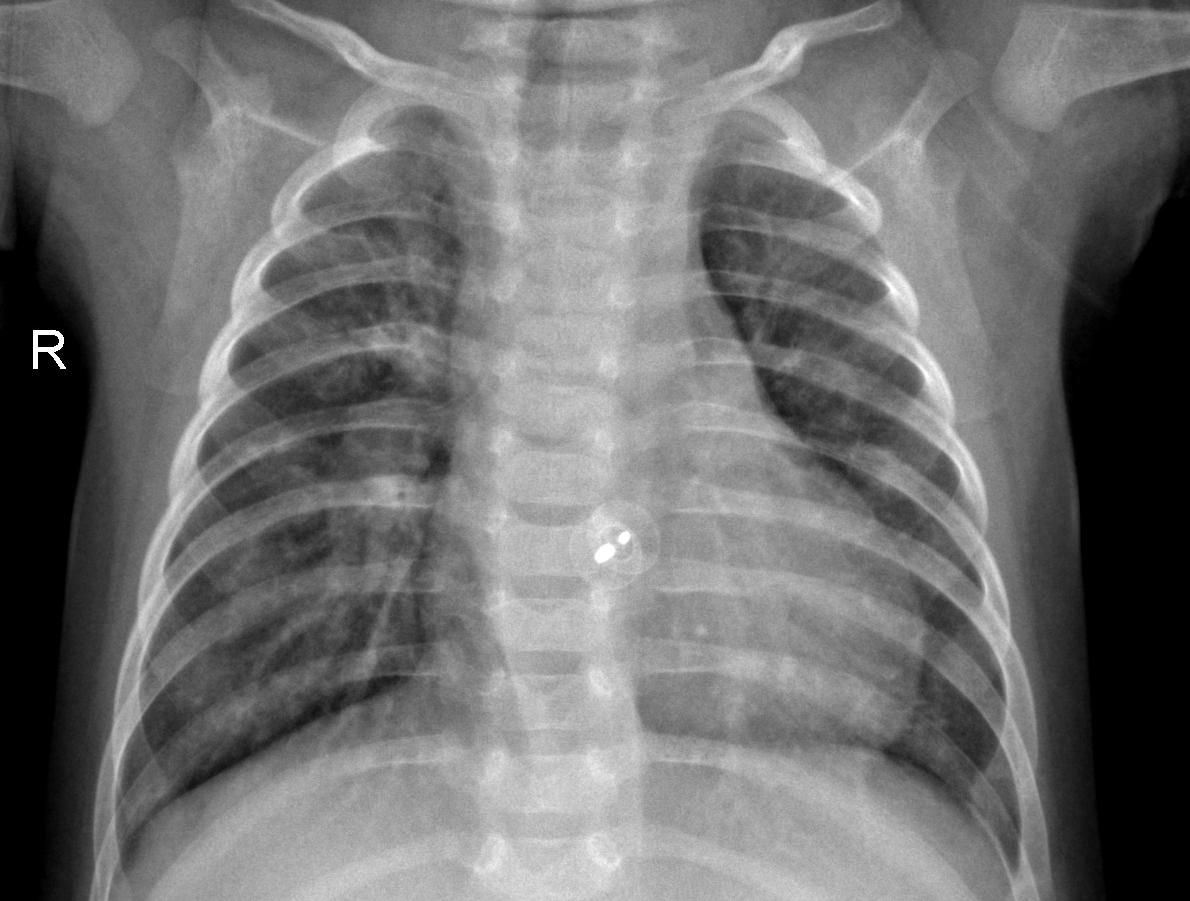
Diagnosis: PNEUMONIA